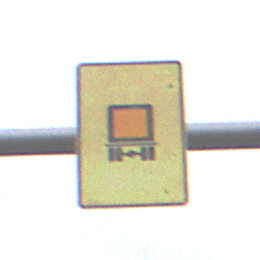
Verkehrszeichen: KennzeichnungspflichtigeFahrzeugeGefaehrlicheGueterOhnePfeilsymbol
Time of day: Midday
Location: Outdoor (Suburban)
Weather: Overcast
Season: NotSpecified
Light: Natural